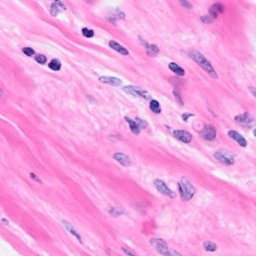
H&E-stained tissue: Breast